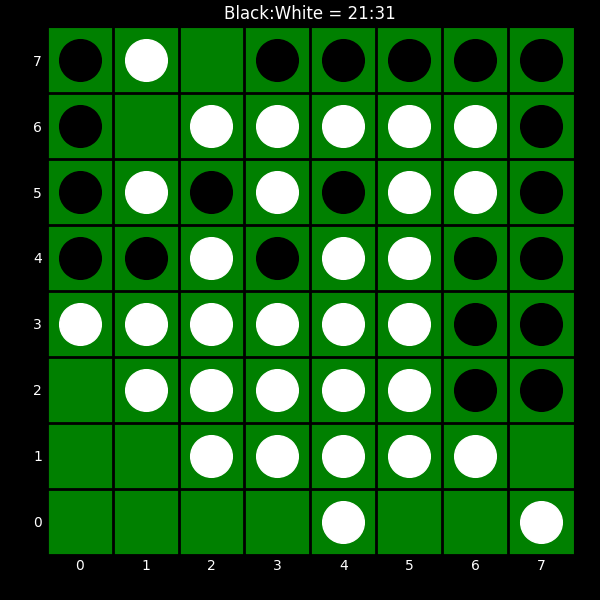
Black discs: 21
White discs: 31